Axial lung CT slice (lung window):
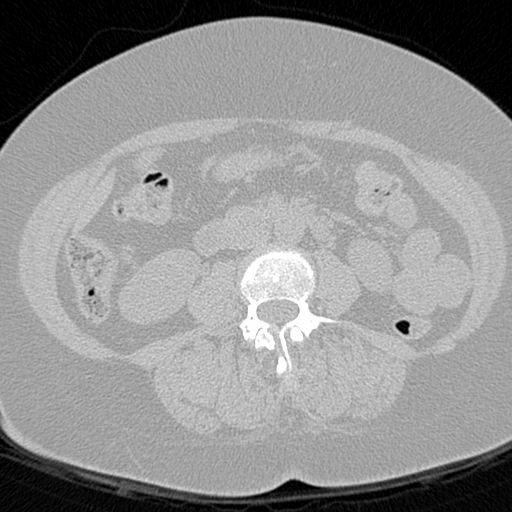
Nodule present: no